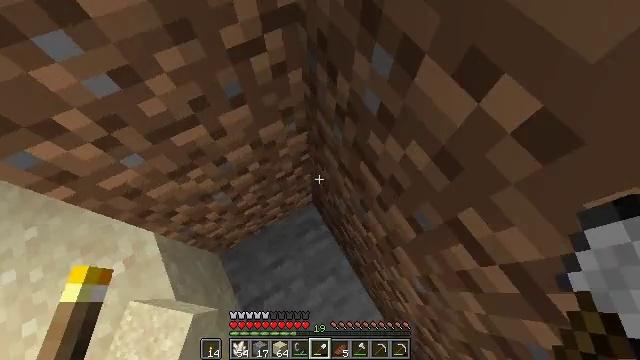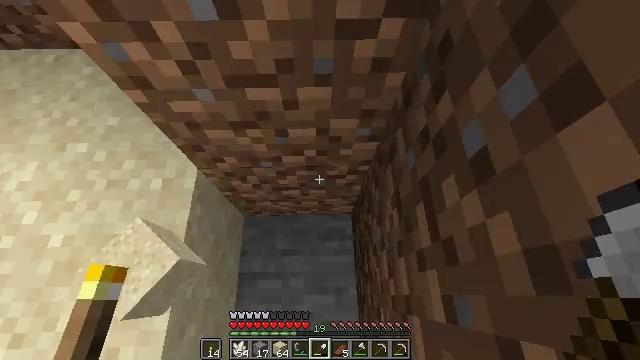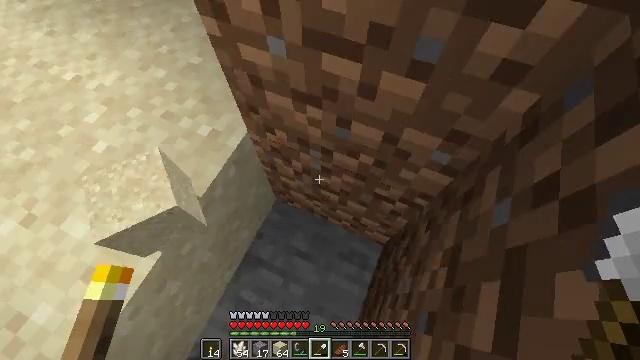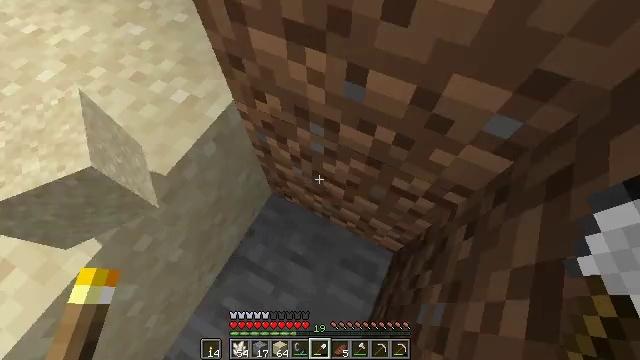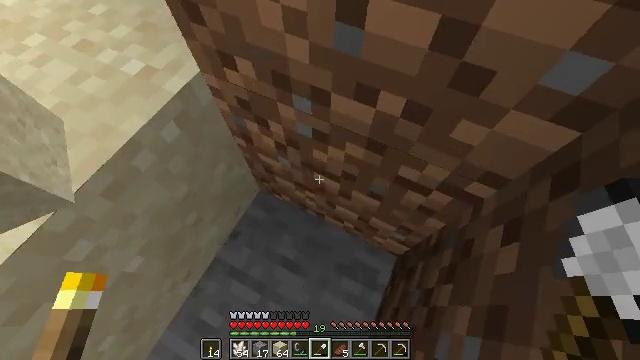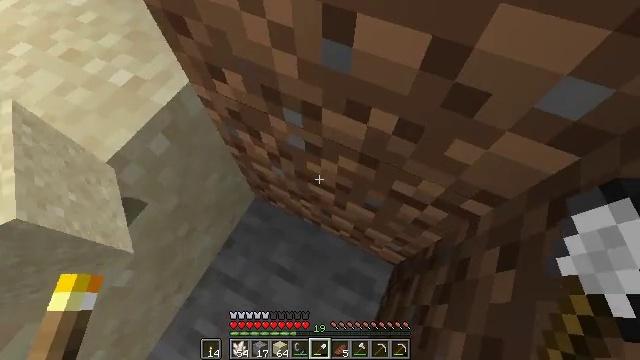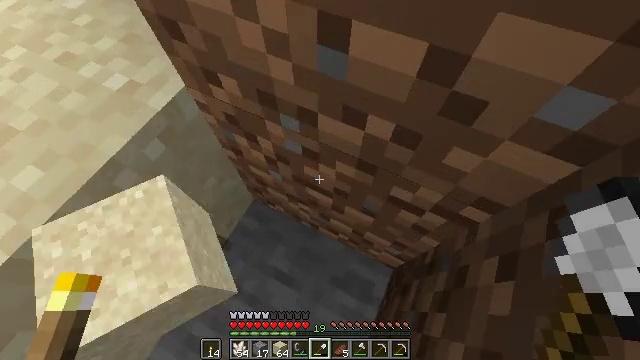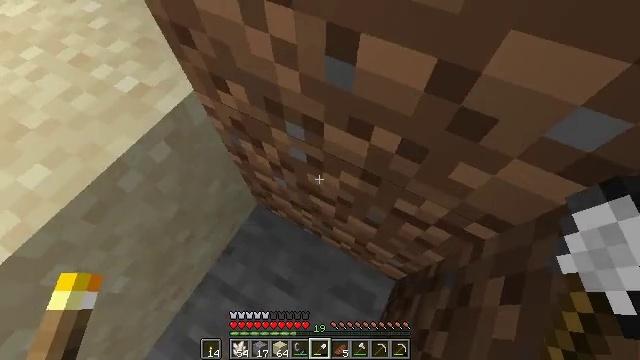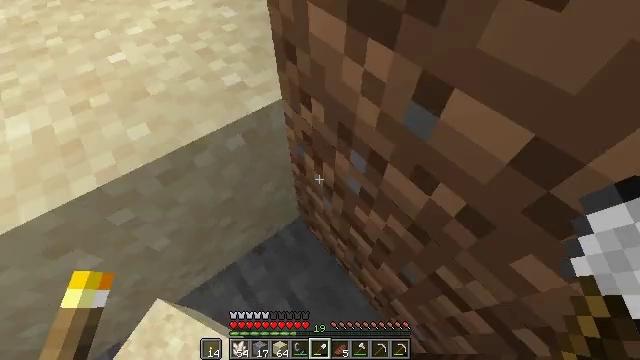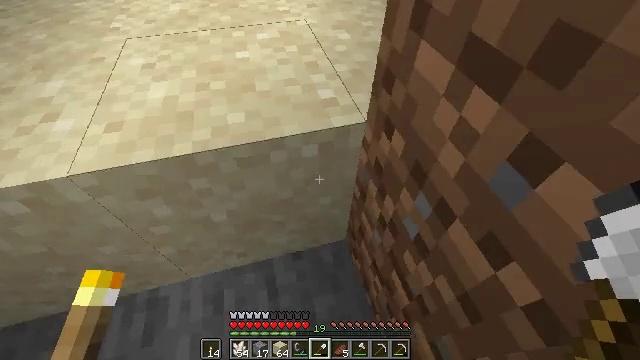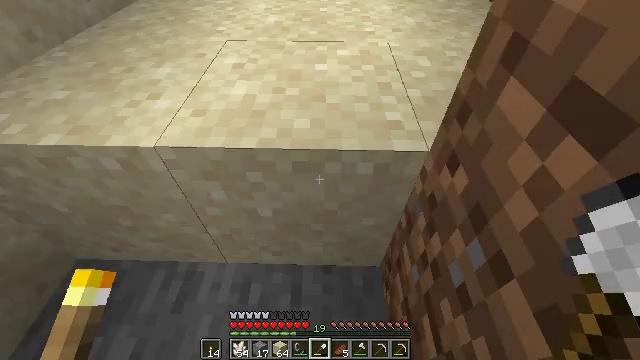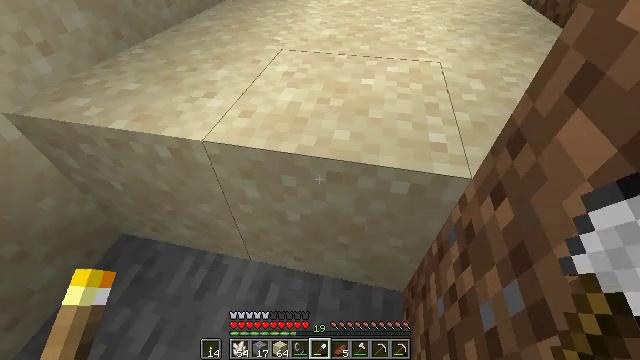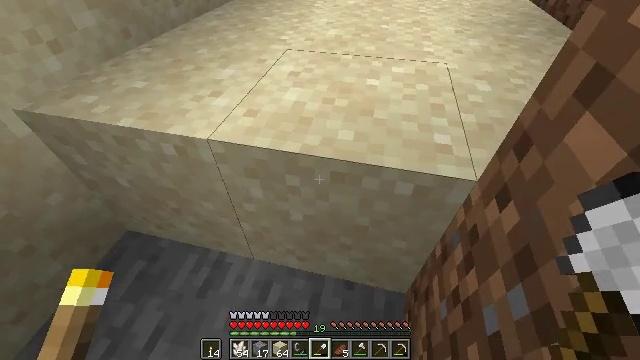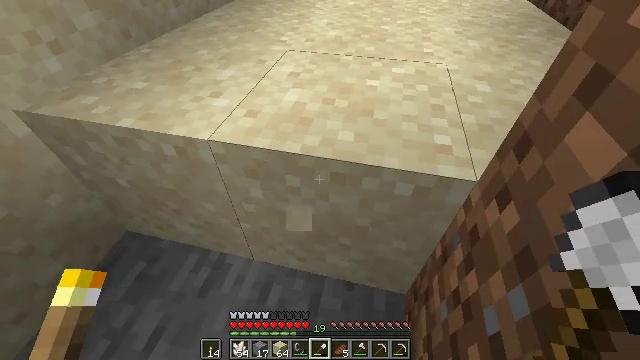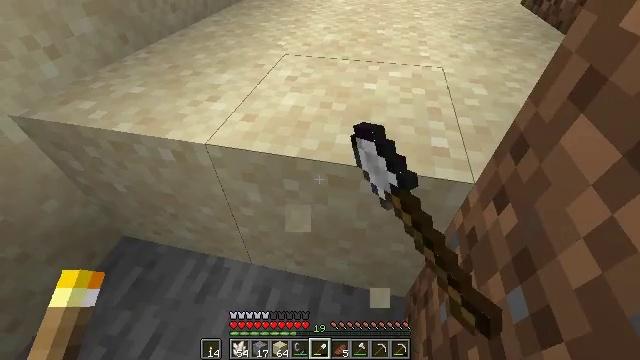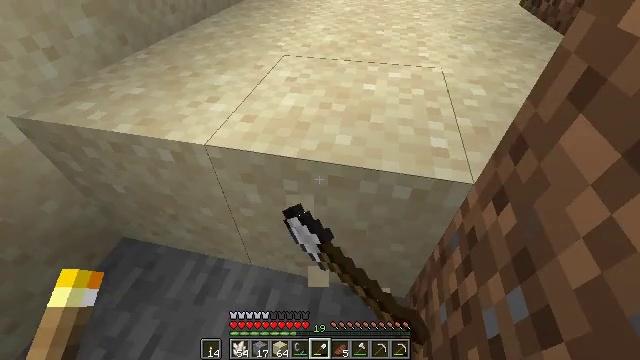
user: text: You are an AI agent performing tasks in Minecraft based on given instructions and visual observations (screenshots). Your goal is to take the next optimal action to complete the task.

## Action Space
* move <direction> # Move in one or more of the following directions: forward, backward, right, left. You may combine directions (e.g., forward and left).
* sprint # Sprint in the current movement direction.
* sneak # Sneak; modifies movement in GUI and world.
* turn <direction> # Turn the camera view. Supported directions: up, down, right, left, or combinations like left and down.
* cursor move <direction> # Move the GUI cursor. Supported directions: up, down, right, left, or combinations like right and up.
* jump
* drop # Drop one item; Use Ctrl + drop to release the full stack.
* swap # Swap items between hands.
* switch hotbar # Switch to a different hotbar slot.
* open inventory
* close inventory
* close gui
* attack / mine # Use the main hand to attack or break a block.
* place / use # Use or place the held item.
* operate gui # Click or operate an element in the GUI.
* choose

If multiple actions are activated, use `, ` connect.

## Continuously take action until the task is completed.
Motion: motion action
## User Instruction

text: Gather sand from the desert.
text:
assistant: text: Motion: move forward, turn left
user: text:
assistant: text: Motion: turn left and up
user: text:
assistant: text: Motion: turn left
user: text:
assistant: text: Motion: no_op
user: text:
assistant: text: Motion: no_op
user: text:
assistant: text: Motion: no_op
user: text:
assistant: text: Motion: turn left and up
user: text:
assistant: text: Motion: turn left and up
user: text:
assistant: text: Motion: turn left and up
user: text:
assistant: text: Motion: turn left and up
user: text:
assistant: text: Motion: turn left and up
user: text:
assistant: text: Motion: turn left
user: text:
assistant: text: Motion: attack / mine
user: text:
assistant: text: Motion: attack / mine
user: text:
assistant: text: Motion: attack / mine
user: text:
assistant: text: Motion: attack / mine
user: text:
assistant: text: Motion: attack / mine
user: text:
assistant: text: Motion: turn left and up, attack / mine
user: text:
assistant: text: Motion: turn left and up, attack / mine
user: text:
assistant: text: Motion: turn left and up, attack / mine
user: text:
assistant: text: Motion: attack / mine
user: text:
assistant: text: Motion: attack / mine
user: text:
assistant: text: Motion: attack / mine
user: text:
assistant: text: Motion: attack / mine
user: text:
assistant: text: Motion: attack / mine
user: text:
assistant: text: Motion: attack / mine
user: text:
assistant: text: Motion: attack / mine
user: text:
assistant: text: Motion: attack / mine
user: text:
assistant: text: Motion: attack / mine
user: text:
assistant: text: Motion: turn right